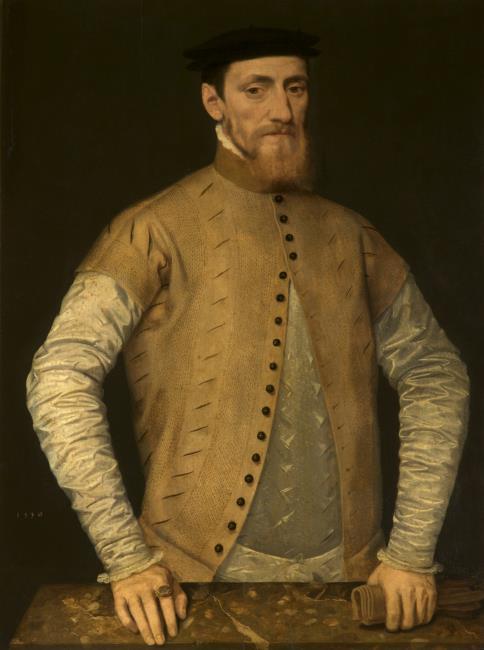
Title: Portrait of a man, possibly Sir John Gresham the elder (c. 1495-1556)
Artist: attributed to Steven van der Meulen as such at the National Trust (website accessed February 2021)
Earliest date: 1550
Latest date: 1550
Genre: painting
Iconography: Gloves
Keywords: man's portrait, three-quarter length, head to the right, body facing right, standing (position), glove/gloves in hand, behind a balustrade, beard, moustache, beret, standing collar, notched tight jacket, finger ring